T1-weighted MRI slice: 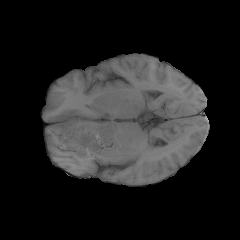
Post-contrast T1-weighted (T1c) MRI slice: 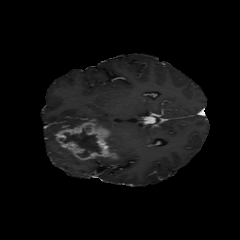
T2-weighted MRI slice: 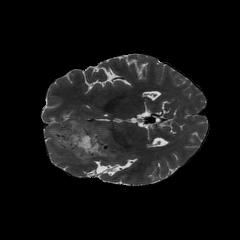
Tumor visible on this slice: yes